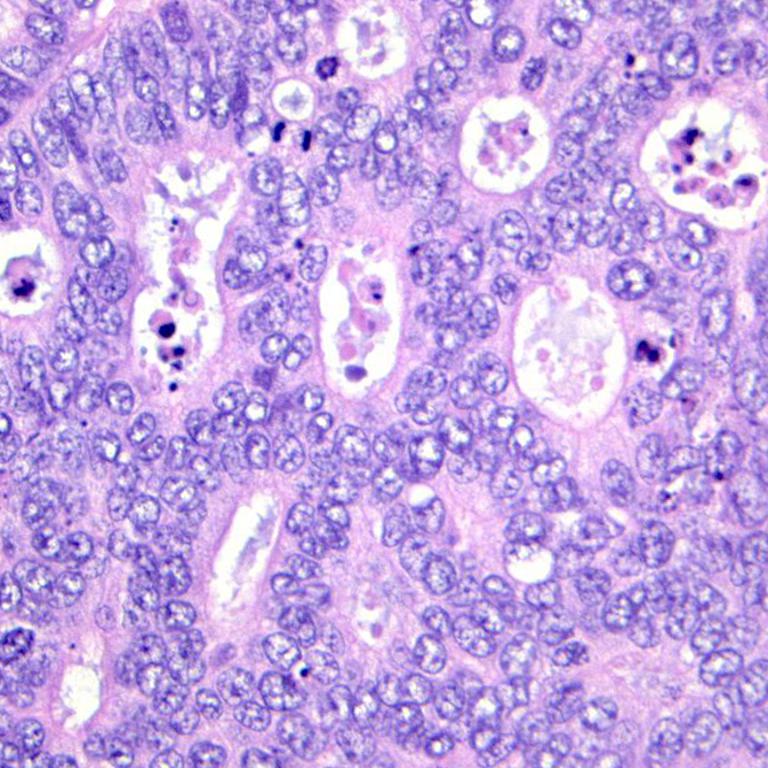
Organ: colon
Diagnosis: adenocarcinomas